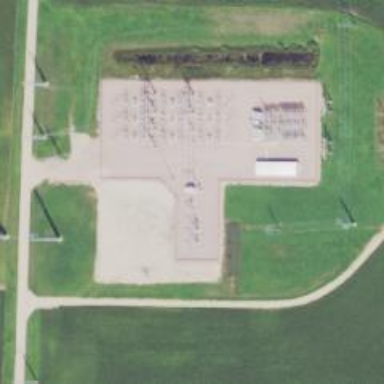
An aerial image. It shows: Switch used for power control.